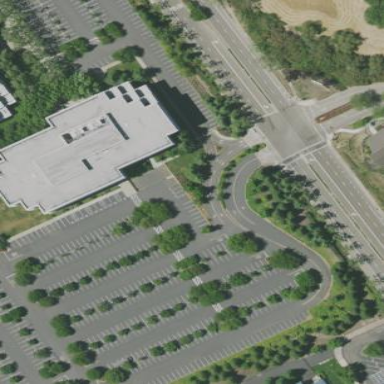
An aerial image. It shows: Office building.